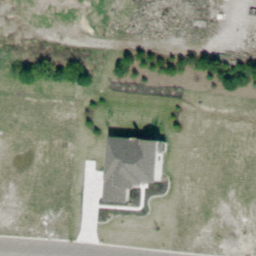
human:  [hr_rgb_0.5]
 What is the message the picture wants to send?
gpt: sparse residential